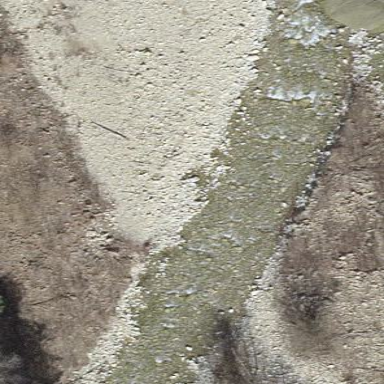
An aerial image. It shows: Terrain covered in shingle.